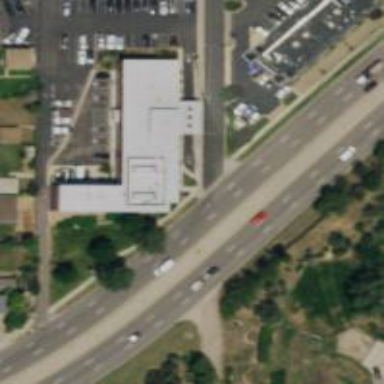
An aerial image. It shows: Healthcare clinic is depicted in the image.